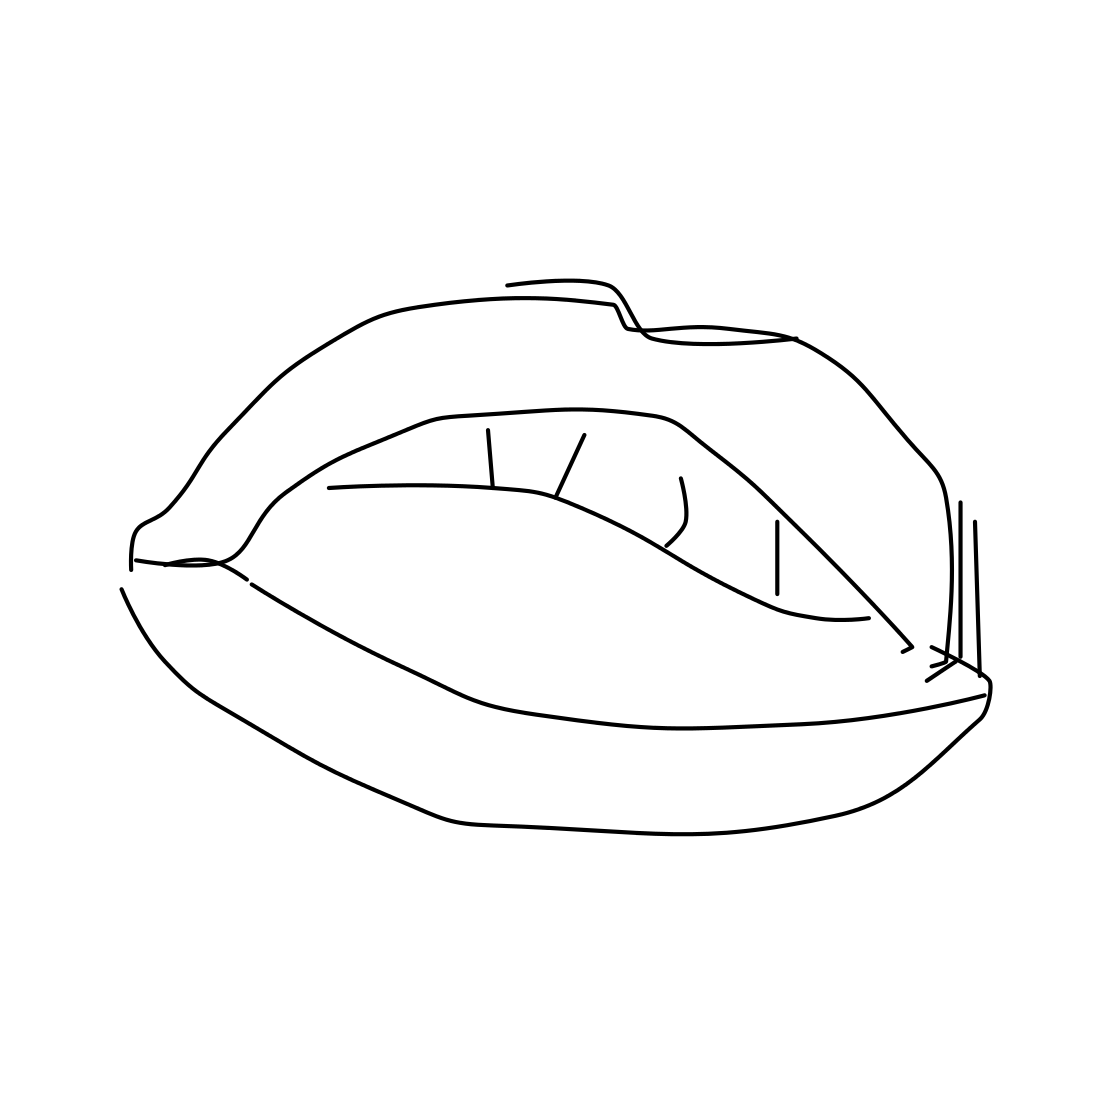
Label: mouth